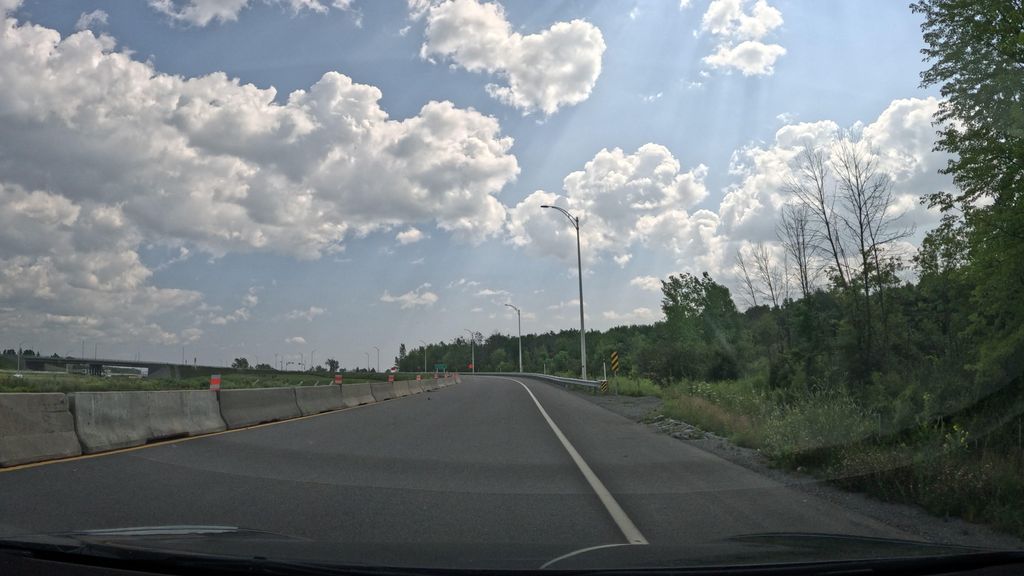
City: montreal